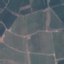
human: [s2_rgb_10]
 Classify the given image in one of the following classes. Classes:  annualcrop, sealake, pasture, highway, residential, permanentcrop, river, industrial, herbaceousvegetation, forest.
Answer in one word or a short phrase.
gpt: PermanentCrop